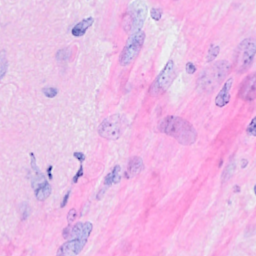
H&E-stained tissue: Breast